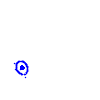
Particle: kaon